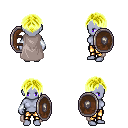
a pixel art fantasy rpg character, female body template, dark elf, purple skin, gray cape, gold greaves, gold parted hairstyle, white cloth bracers, shield, four views (front, back, left, right), 2x2 character sprite sheet, small pixel art, hard edges, no anti-aliasing